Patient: sex F, age 58
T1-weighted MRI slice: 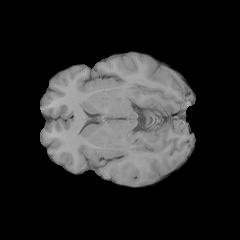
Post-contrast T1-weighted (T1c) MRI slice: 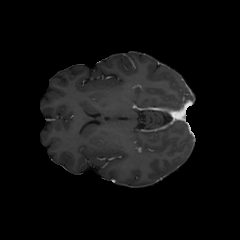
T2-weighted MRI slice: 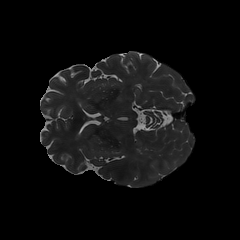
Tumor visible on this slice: no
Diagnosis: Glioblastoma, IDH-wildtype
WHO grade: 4